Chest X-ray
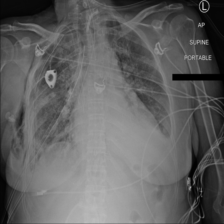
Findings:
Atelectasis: positive
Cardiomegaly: negative
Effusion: negative
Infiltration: positive
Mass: negative
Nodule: negative
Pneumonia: negative
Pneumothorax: negative
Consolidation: positive
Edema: negative
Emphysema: positive
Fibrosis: negative
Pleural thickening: negative
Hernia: negative